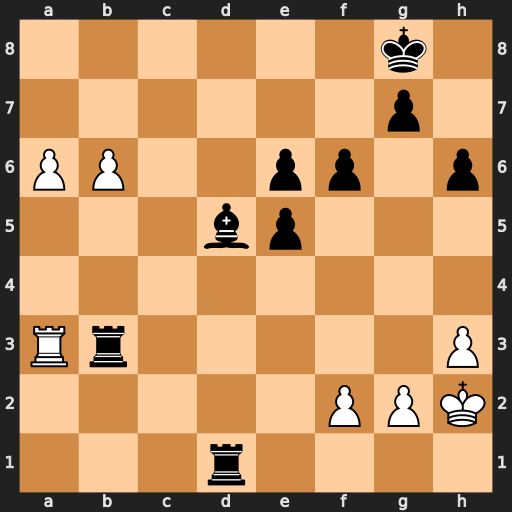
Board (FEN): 6k1/6p1/PP2pp1p/3bp3/8/Rr5P/5PPK/3r4
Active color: w
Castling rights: -
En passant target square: -
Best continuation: Rxb3 Bxb3 b7 Rd8 a7 Bd5 b8=Q